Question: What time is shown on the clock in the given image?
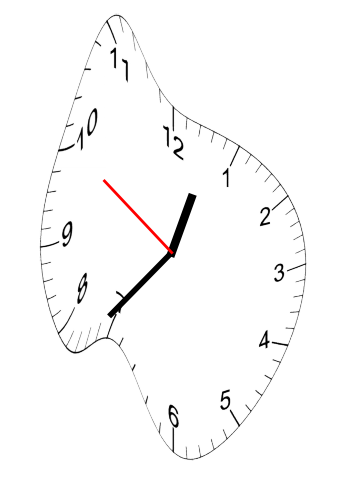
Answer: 12:36:50